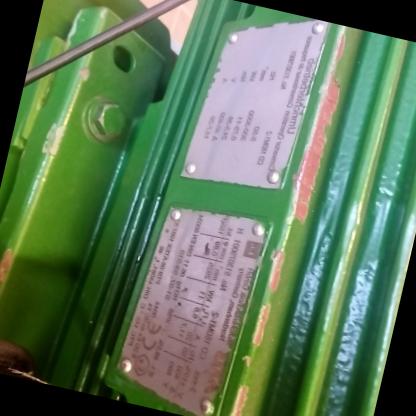
Klasa: tabliczka-znamionowa